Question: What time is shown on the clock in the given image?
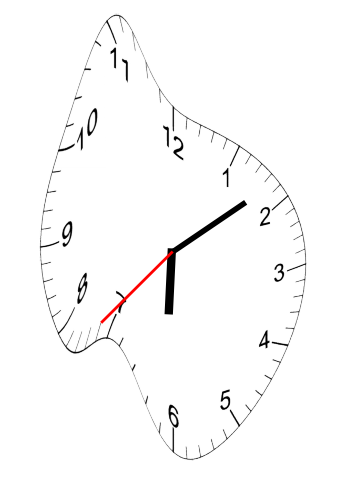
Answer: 06:08:37